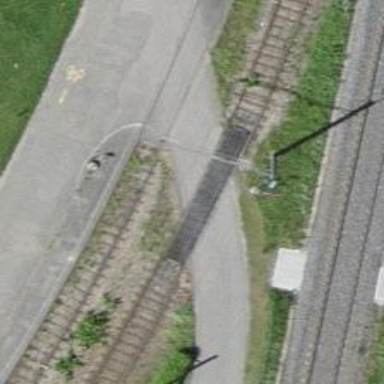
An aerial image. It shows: Railway level crossing.